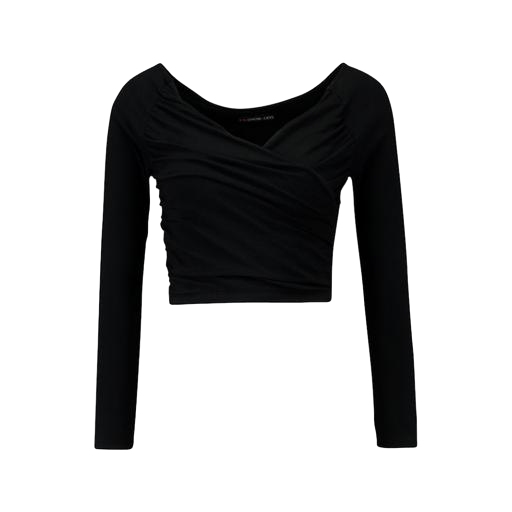
black long-sleeve crop top, black long sleeved crop top, black bae bae layering top, white background